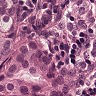
Metastatic tissue present: yes